Field crop: tomato
Growth stage: 1
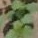
Species: solanum